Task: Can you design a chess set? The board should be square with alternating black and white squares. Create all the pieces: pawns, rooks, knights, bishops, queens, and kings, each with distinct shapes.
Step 3406:
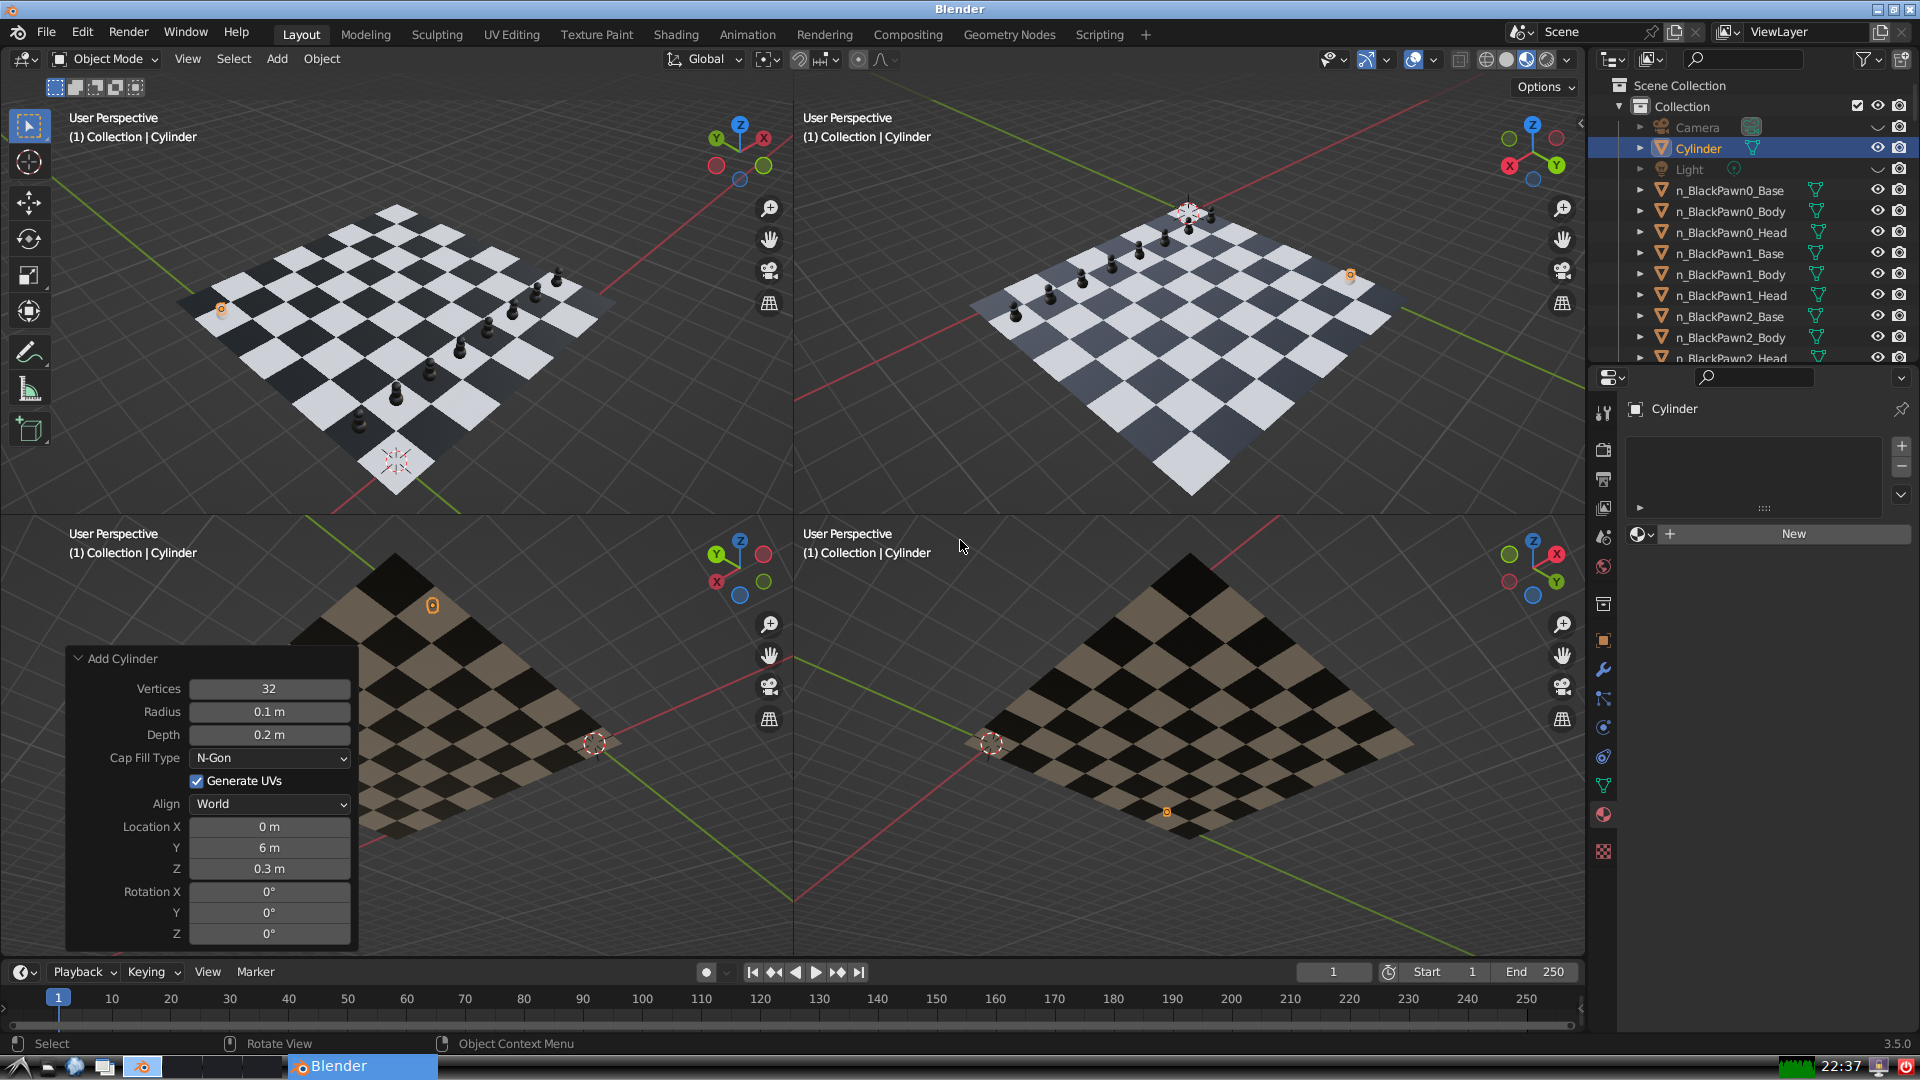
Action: {"key_press": ['Ctrl, Home']}